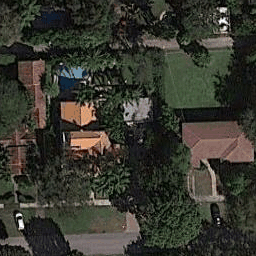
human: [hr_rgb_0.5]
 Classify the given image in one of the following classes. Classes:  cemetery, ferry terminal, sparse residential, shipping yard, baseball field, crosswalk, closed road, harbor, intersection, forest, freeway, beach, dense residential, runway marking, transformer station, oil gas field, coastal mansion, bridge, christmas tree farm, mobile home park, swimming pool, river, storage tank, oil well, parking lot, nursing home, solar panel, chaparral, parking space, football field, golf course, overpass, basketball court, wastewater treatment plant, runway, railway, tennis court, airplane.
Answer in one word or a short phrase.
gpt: coastal mansion